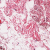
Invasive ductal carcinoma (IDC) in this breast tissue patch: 0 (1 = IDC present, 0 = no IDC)